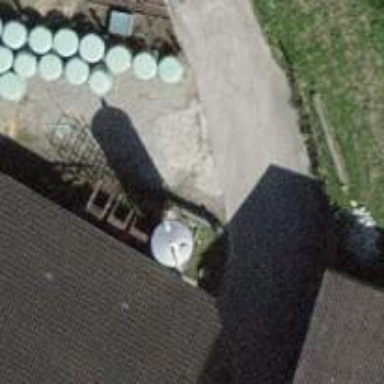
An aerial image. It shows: Silo.